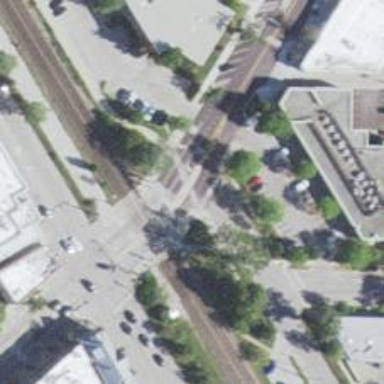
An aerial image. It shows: Footway located on traffic island.